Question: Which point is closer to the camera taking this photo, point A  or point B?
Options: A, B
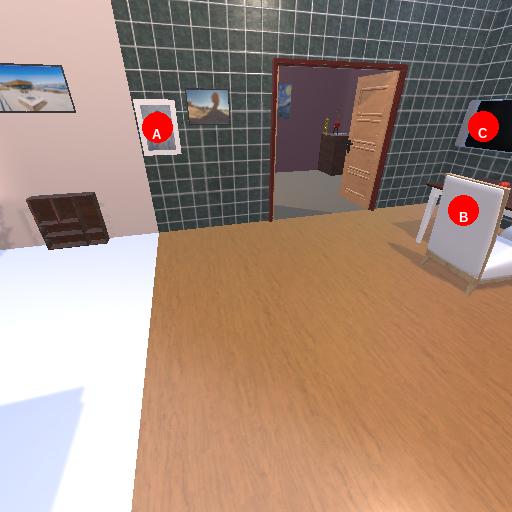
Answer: A